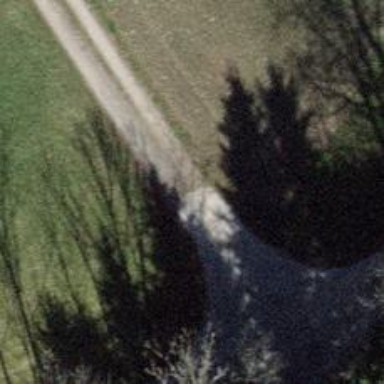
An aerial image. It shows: Compacted track with grade2 surface.